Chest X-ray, PA view. Patient: 53 years old, sex F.
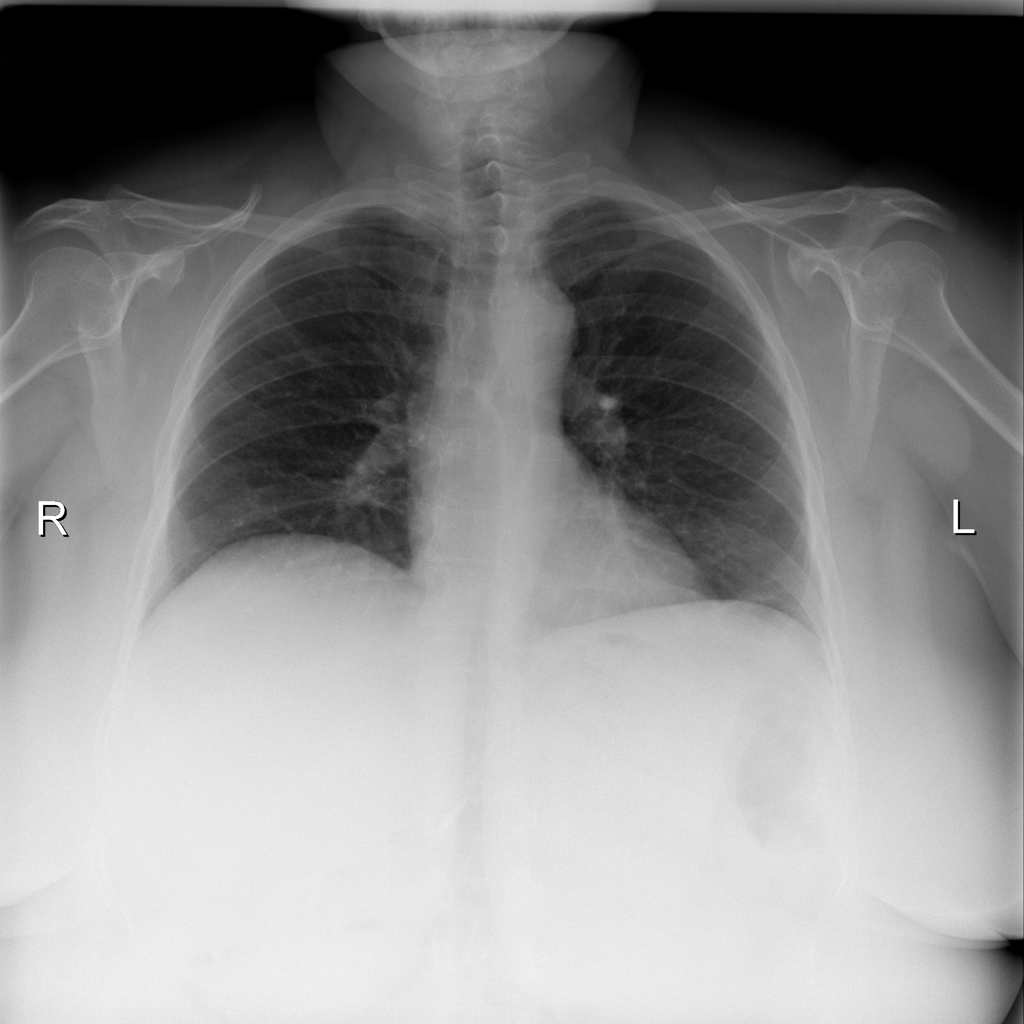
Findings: Pneumothorax